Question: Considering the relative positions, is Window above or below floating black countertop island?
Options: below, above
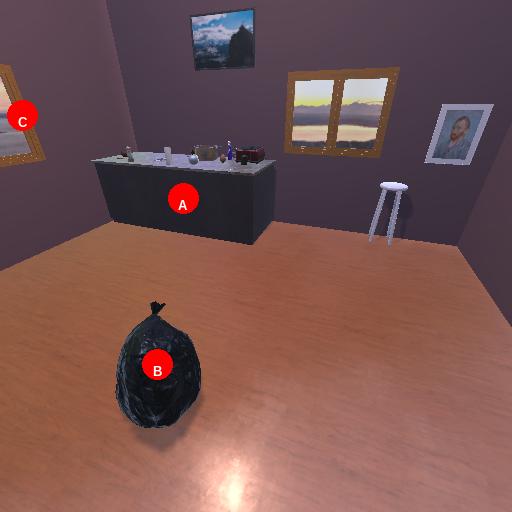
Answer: below